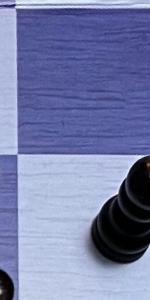
Label: Pawn_Black